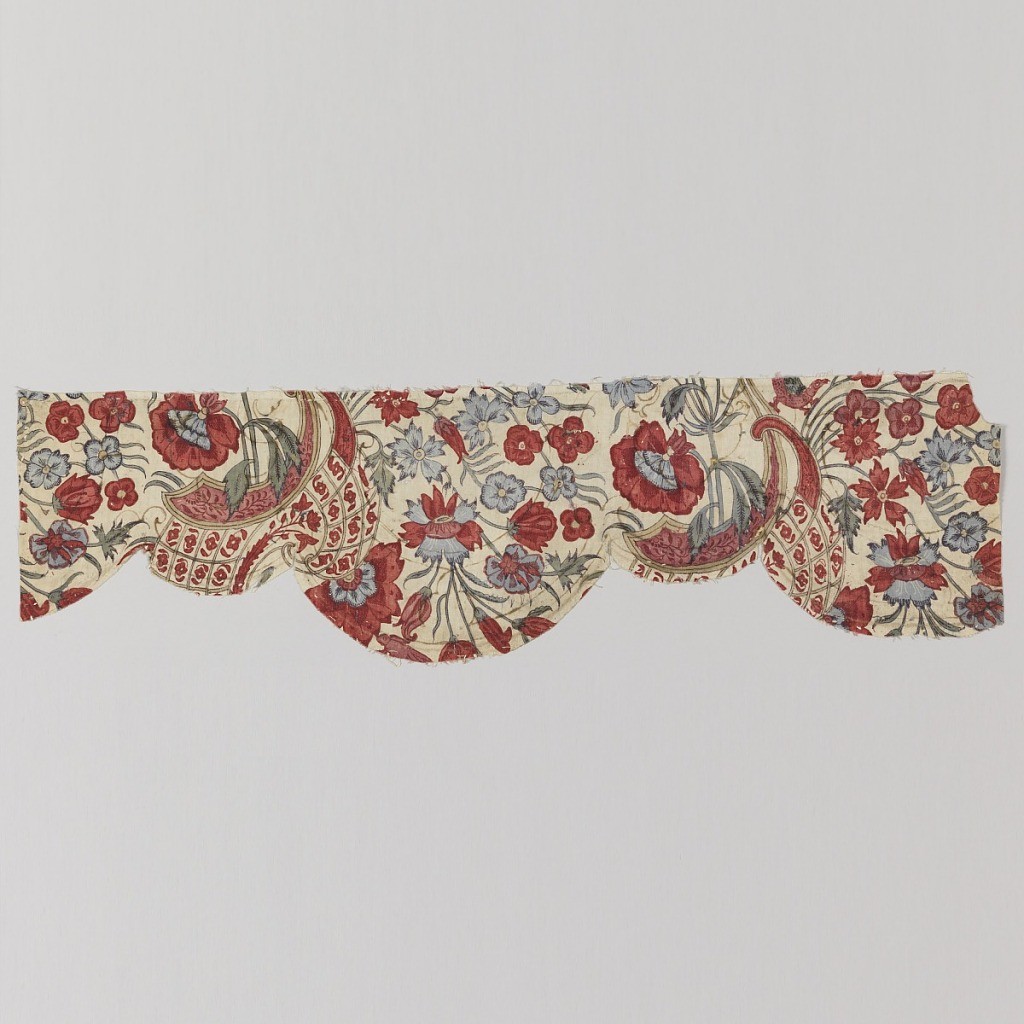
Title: Chintz fragment
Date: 18th century
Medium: cotton Technique: mordants for 3 reds applied by pen and brush; madder dyed; blue applied by brush over resist; yellow applied by brush; chitnz on plain weave
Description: Fragment of a repeating pattern with flowers, rococo scrolls and animals. Fragment has been cut as for a valance.